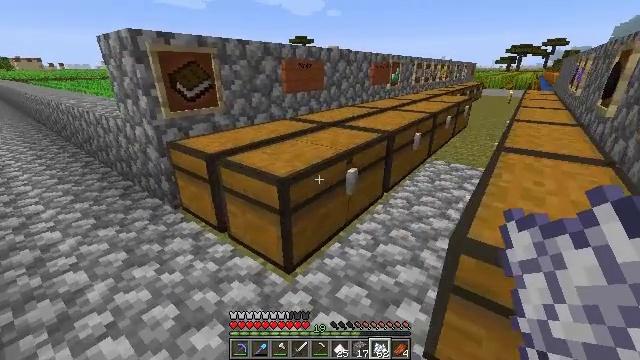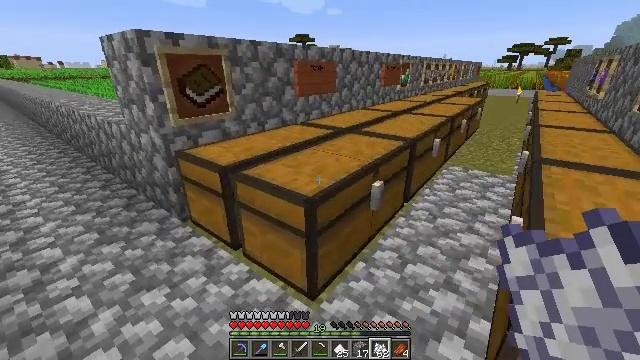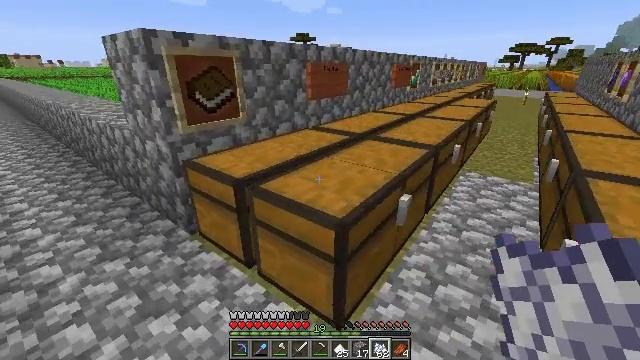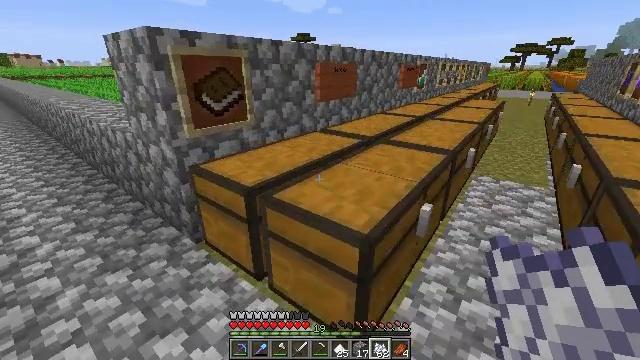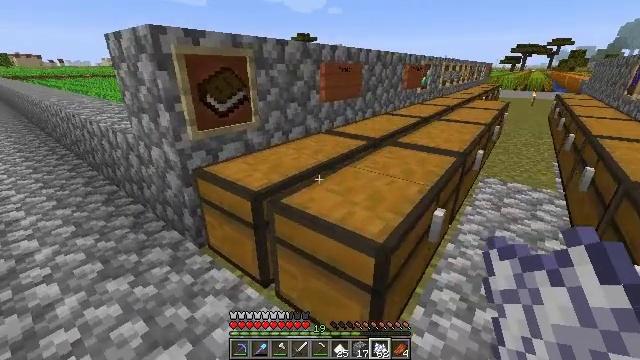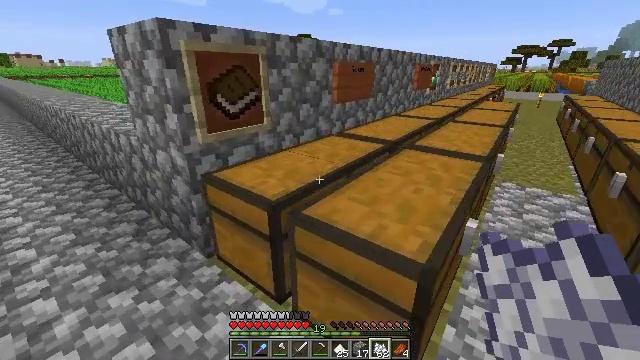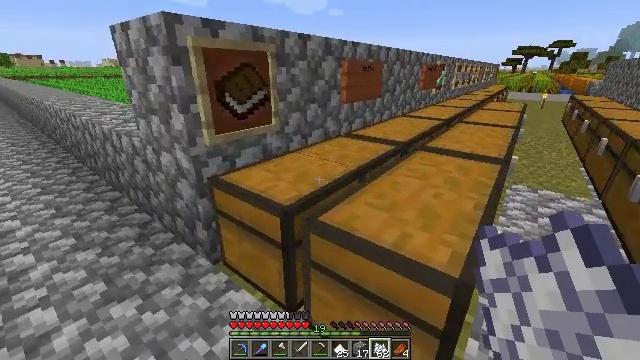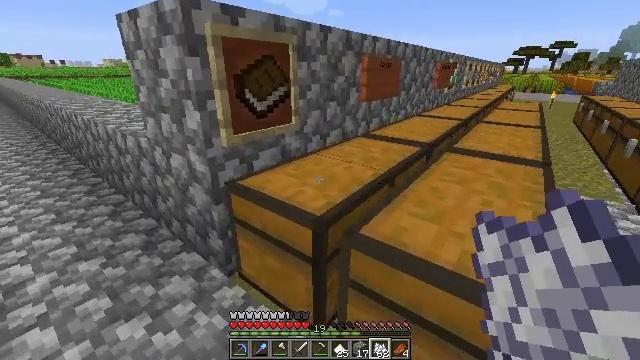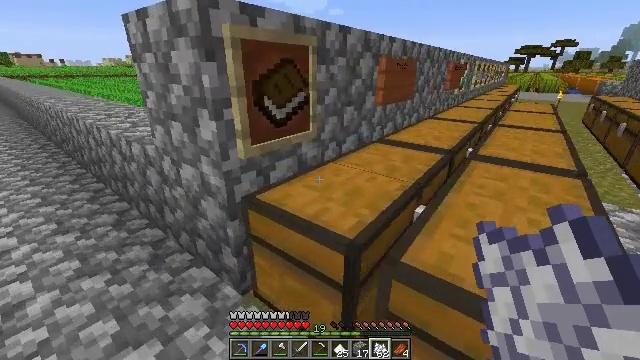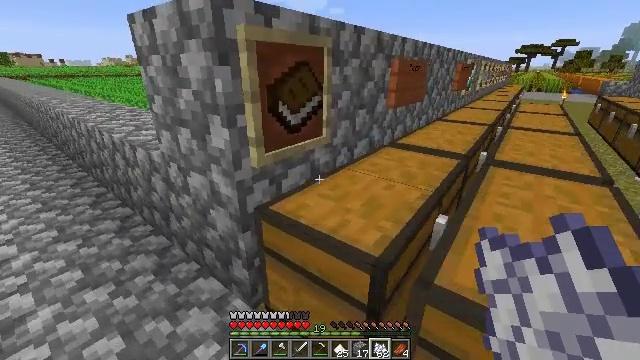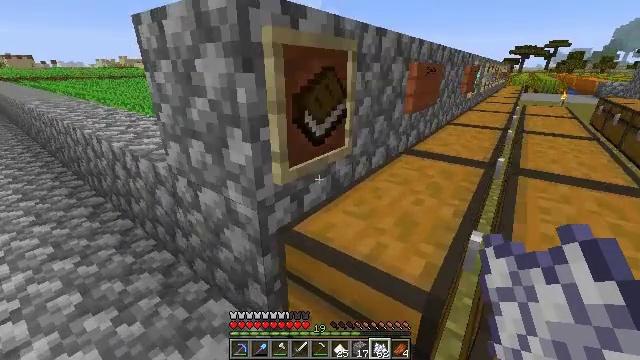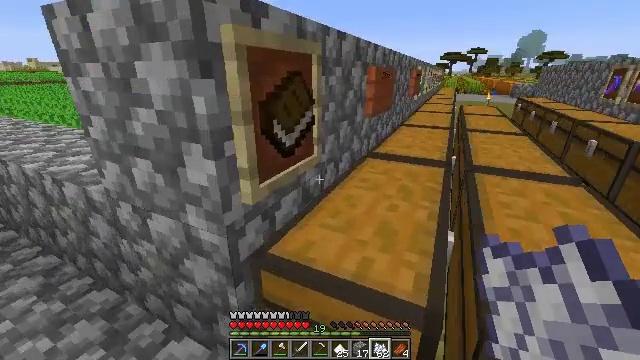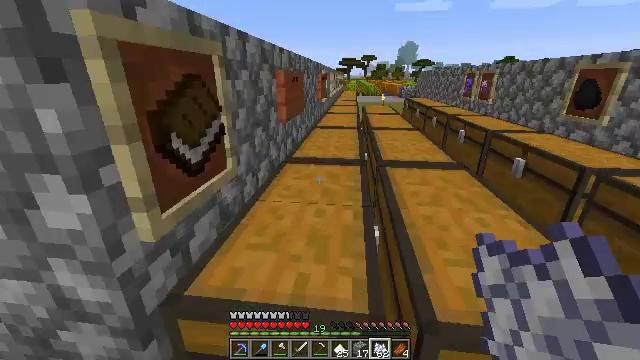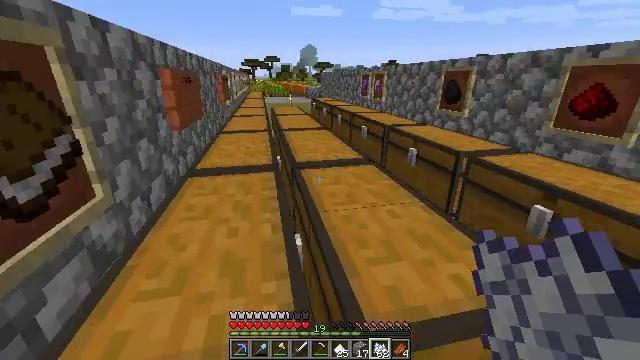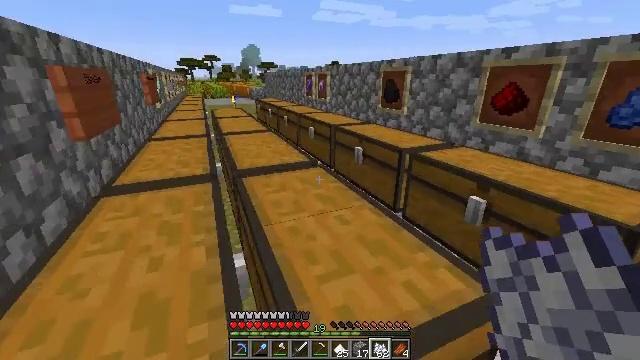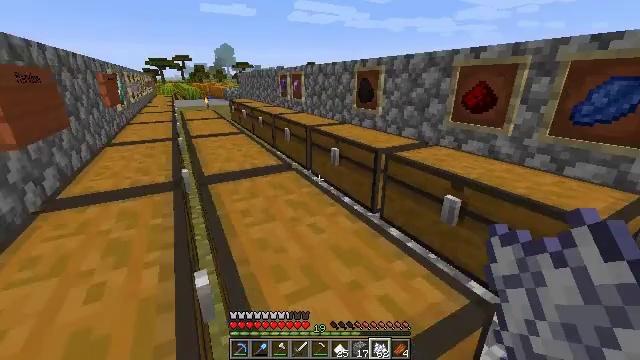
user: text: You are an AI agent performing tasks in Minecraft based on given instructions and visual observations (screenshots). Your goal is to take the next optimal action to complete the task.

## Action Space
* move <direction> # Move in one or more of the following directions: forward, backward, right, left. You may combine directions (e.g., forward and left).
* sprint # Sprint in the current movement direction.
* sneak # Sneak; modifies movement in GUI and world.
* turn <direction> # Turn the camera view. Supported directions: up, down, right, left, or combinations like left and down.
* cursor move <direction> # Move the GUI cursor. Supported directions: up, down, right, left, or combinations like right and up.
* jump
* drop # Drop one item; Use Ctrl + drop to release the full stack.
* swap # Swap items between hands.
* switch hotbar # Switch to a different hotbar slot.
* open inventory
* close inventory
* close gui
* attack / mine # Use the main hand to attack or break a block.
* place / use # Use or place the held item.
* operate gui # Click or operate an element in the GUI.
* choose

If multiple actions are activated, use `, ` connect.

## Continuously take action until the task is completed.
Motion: motion action
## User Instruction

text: Produce an item frame by crafting it with sticks and leather.
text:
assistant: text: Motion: move forward and move left
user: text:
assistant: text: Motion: move forward and move left
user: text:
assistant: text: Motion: move forward and move left
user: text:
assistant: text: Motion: move forward and move left
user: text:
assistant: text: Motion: move forward and move left
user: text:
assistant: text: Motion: move forward and move left
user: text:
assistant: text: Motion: move forward and move left
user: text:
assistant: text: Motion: move forward and move left
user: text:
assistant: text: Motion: move forward and move left
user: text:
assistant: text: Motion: move forward and move left
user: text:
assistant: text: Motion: move forward and move right, turn right
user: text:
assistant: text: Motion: move forward and move right, turn right
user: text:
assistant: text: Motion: move forward and move right, turn right
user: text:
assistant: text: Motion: move forward and move right, turn right
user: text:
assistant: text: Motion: move forward and move right, turn right
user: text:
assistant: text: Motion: move forward and move right, turn right
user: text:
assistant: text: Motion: move right, turn right
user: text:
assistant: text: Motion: move right
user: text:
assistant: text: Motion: move right
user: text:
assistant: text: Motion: move right
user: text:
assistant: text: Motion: move right
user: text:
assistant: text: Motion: move right, turn right
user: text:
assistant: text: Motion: move right, turn right
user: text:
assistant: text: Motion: move right, turn right
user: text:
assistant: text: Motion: move forward and move right, turn right
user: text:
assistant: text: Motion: move forward and move right, turn right
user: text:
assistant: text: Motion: move forward and move right
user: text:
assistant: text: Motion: move forward
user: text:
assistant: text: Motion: move forward, turn left
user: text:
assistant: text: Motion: move forward, turn left